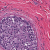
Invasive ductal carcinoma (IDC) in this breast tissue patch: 0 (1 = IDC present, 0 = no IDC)